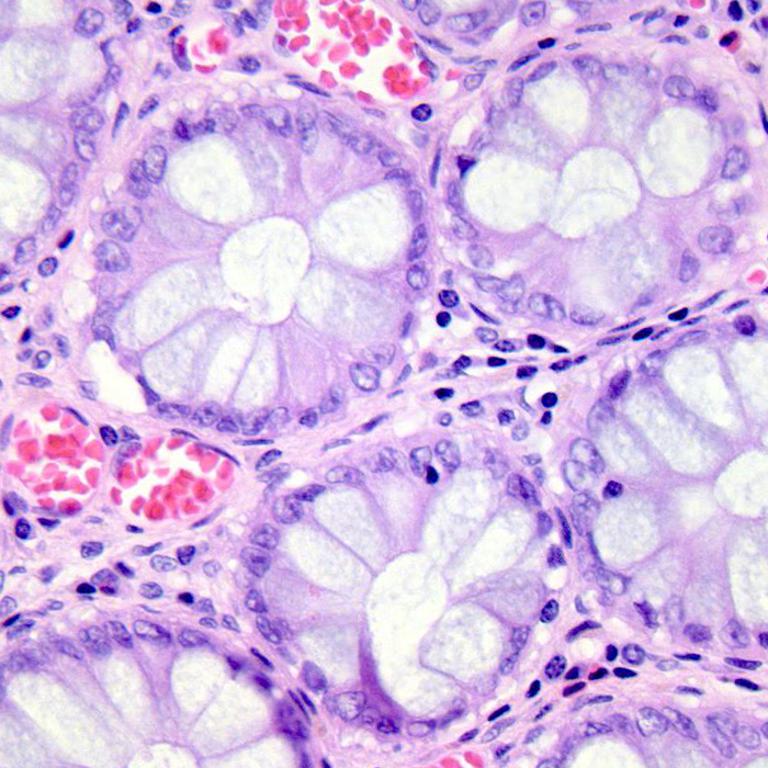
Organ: colon
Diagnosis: benign